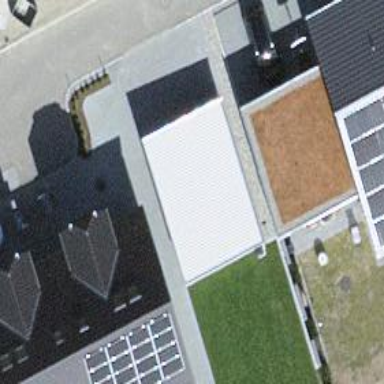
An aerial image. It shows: Garage building.